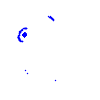
Particle: electron